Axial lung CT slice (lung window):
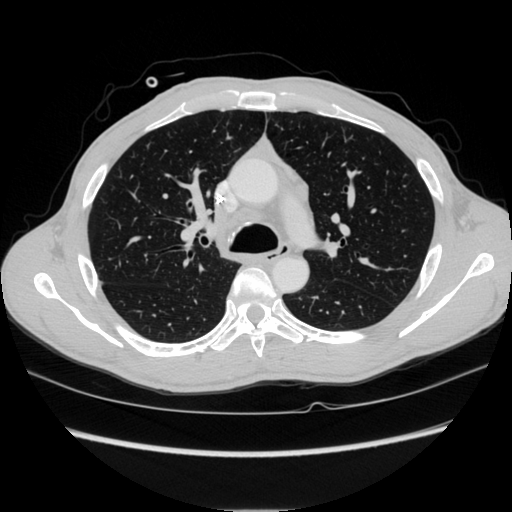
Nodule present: no